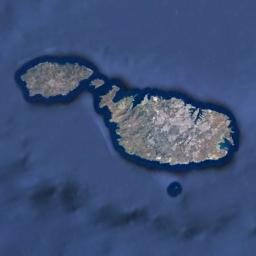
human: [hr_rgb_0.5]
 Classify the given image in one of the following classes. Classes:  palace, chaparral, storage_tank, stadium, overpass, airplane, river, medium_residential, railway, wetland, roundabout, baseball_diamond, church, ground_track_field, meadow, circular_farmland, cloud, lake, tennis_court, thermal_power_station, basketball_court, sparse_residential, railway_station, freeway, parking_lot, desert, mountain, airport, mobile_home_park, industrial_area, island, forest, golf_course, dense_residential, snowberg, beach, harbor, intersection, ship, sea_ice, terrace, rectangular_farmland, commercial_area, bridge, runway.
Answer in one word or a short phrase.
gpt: island